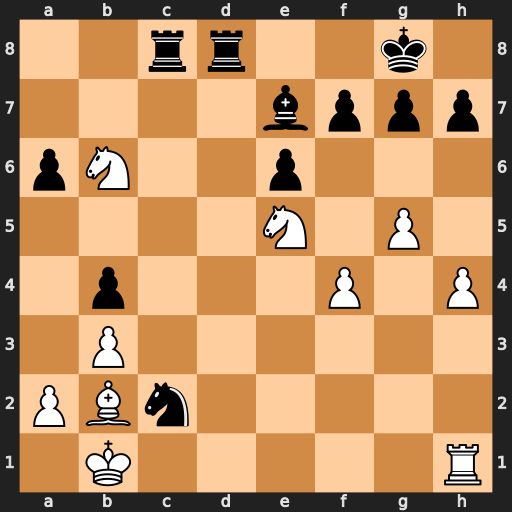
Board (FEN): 2rr2k1/4bppp/pN2p3/4N1P1/1p3P1P/1P6/PBn5/1K5R
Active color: w
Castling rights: -
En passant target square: -
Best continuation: Nxc8 Rxc8 Rc1